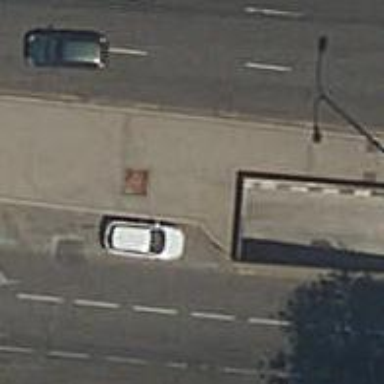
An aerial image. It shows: Entrance to parking area.